Field crop: maize
Growth stage: 2
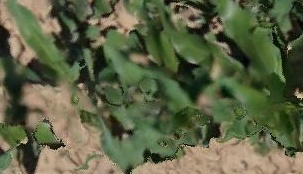
Species: maize